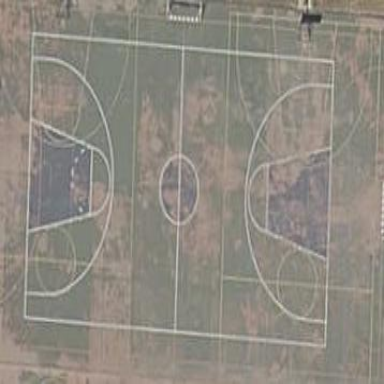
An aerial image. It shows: Basketball court in the leisure land pitch.